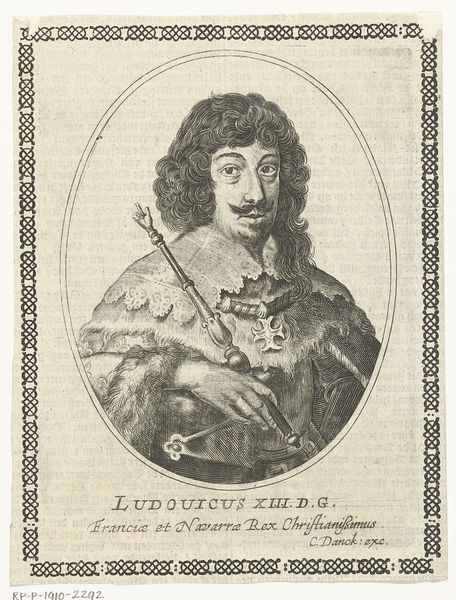
Titel: Portret van Lodewijk XIII, koning van Frankrijk in ovaal
Künstler: Cornelis (I) Danckerts
Standort: Amsterdam
Institution: Rijksmuseum
Schlagwörter: feder, mann, umhang, weiß, frankreich, mund, nase, schwarz, blick, bart, schnurrbart, augen, kragen, pelz, rahmen, spitze, portrait, porträt, haare, mantel, locken, renaissance, oval, umrandung, schrift, stab, kette, rand, könig, medaillon, kreuz, druck, stich, brokat, rüstung, spitzbart, buchseite, spitzenkragen, pfeil, insignien, ludwig, zepter, ludovicus, rex, navarra, 14, ludwig der 14, zeptern